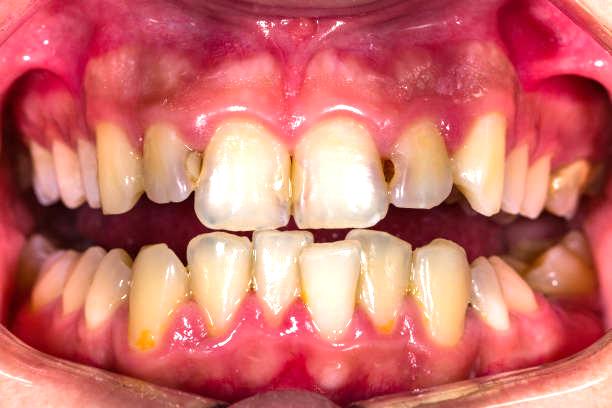
Condition: Calculus